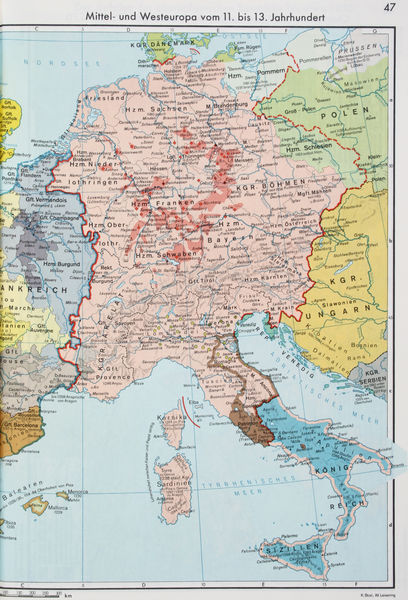
Titel: Mittel- und Westeuropa vom 11. bis 13.Jahrhundert
Institution: (Seriendruck)
Schlagwörter: blau, meer, gelb, grün, braun, bunt, frankreich, grau, hell, weiss, zeichnung, rot, rahmen, reiche, land, reich, england, rosa, deutschland, hellblau, italien, gebirge, hellgrün, grenze, deutsch, seite, überschrift, flecken, karte, mittel, mittelalter, vatikan, landkarte, nordsee, städte, deutscher, entwicklung, preussen, drittes reich, bezeichnung, legende, flüsse, inseln, mittelmeer, europa, historisch, sizilien, nationen, länder, ausdehnung, königreich, geographie, grenzen, dänemark, staaten, gebiete, markierungen, mittelater, atlas, römisches reich, heiliges, geografie, deutsches reich, ungarn, böhmen, franken, mitteleuropa, gebiet, polen, zivil, seitenzahl, staatlich, deuschland, grenzlinien, ländergrenzen, staufer, granzen, und westeuropa, korsika, 13. jahrhundert, westeuropa, 11. jahrhundert, 12. jahrhundert, 11. - 13. jahrhundert, teritorien, landkarte#, sardinien, frankreiuch, römisches, heiliges römisches reich deutscher nation, politsch, franlkreich, nachbarländer, unterschiedliche farben